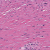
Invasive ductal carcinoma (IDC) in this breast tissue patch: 1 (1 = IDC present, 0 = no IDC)